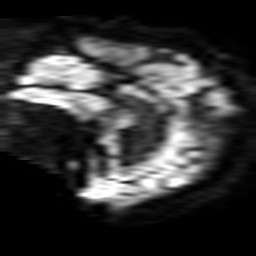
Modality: TRACE
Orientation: sagittal
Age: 82
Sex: male
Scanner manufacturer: philips
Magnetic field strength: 3 T
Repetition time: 3.334 s
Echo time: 0.076 s